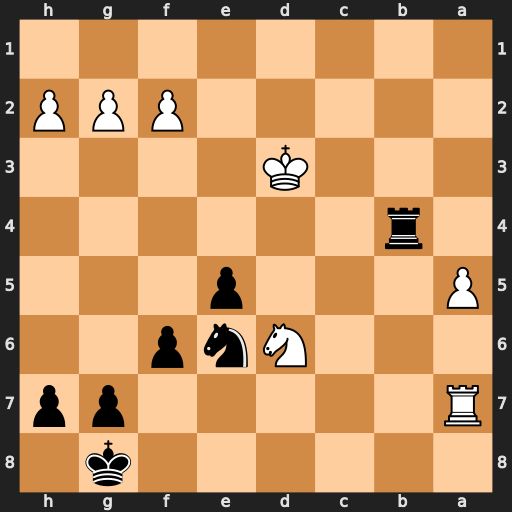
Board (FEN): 6k1/R5pp/3Nnp2/P3p3/1r6/3K4/5PPP/8
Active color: b
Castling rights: -
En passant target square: -
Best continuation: Rd4+ Kc3 Rxd6